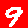
Digit: 9